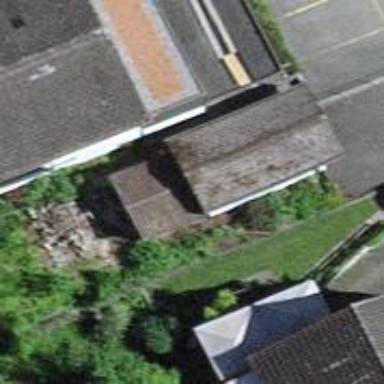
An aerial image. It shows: Garage.